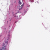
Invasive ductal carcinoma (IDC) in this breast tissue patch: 0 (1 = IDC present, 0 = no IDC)